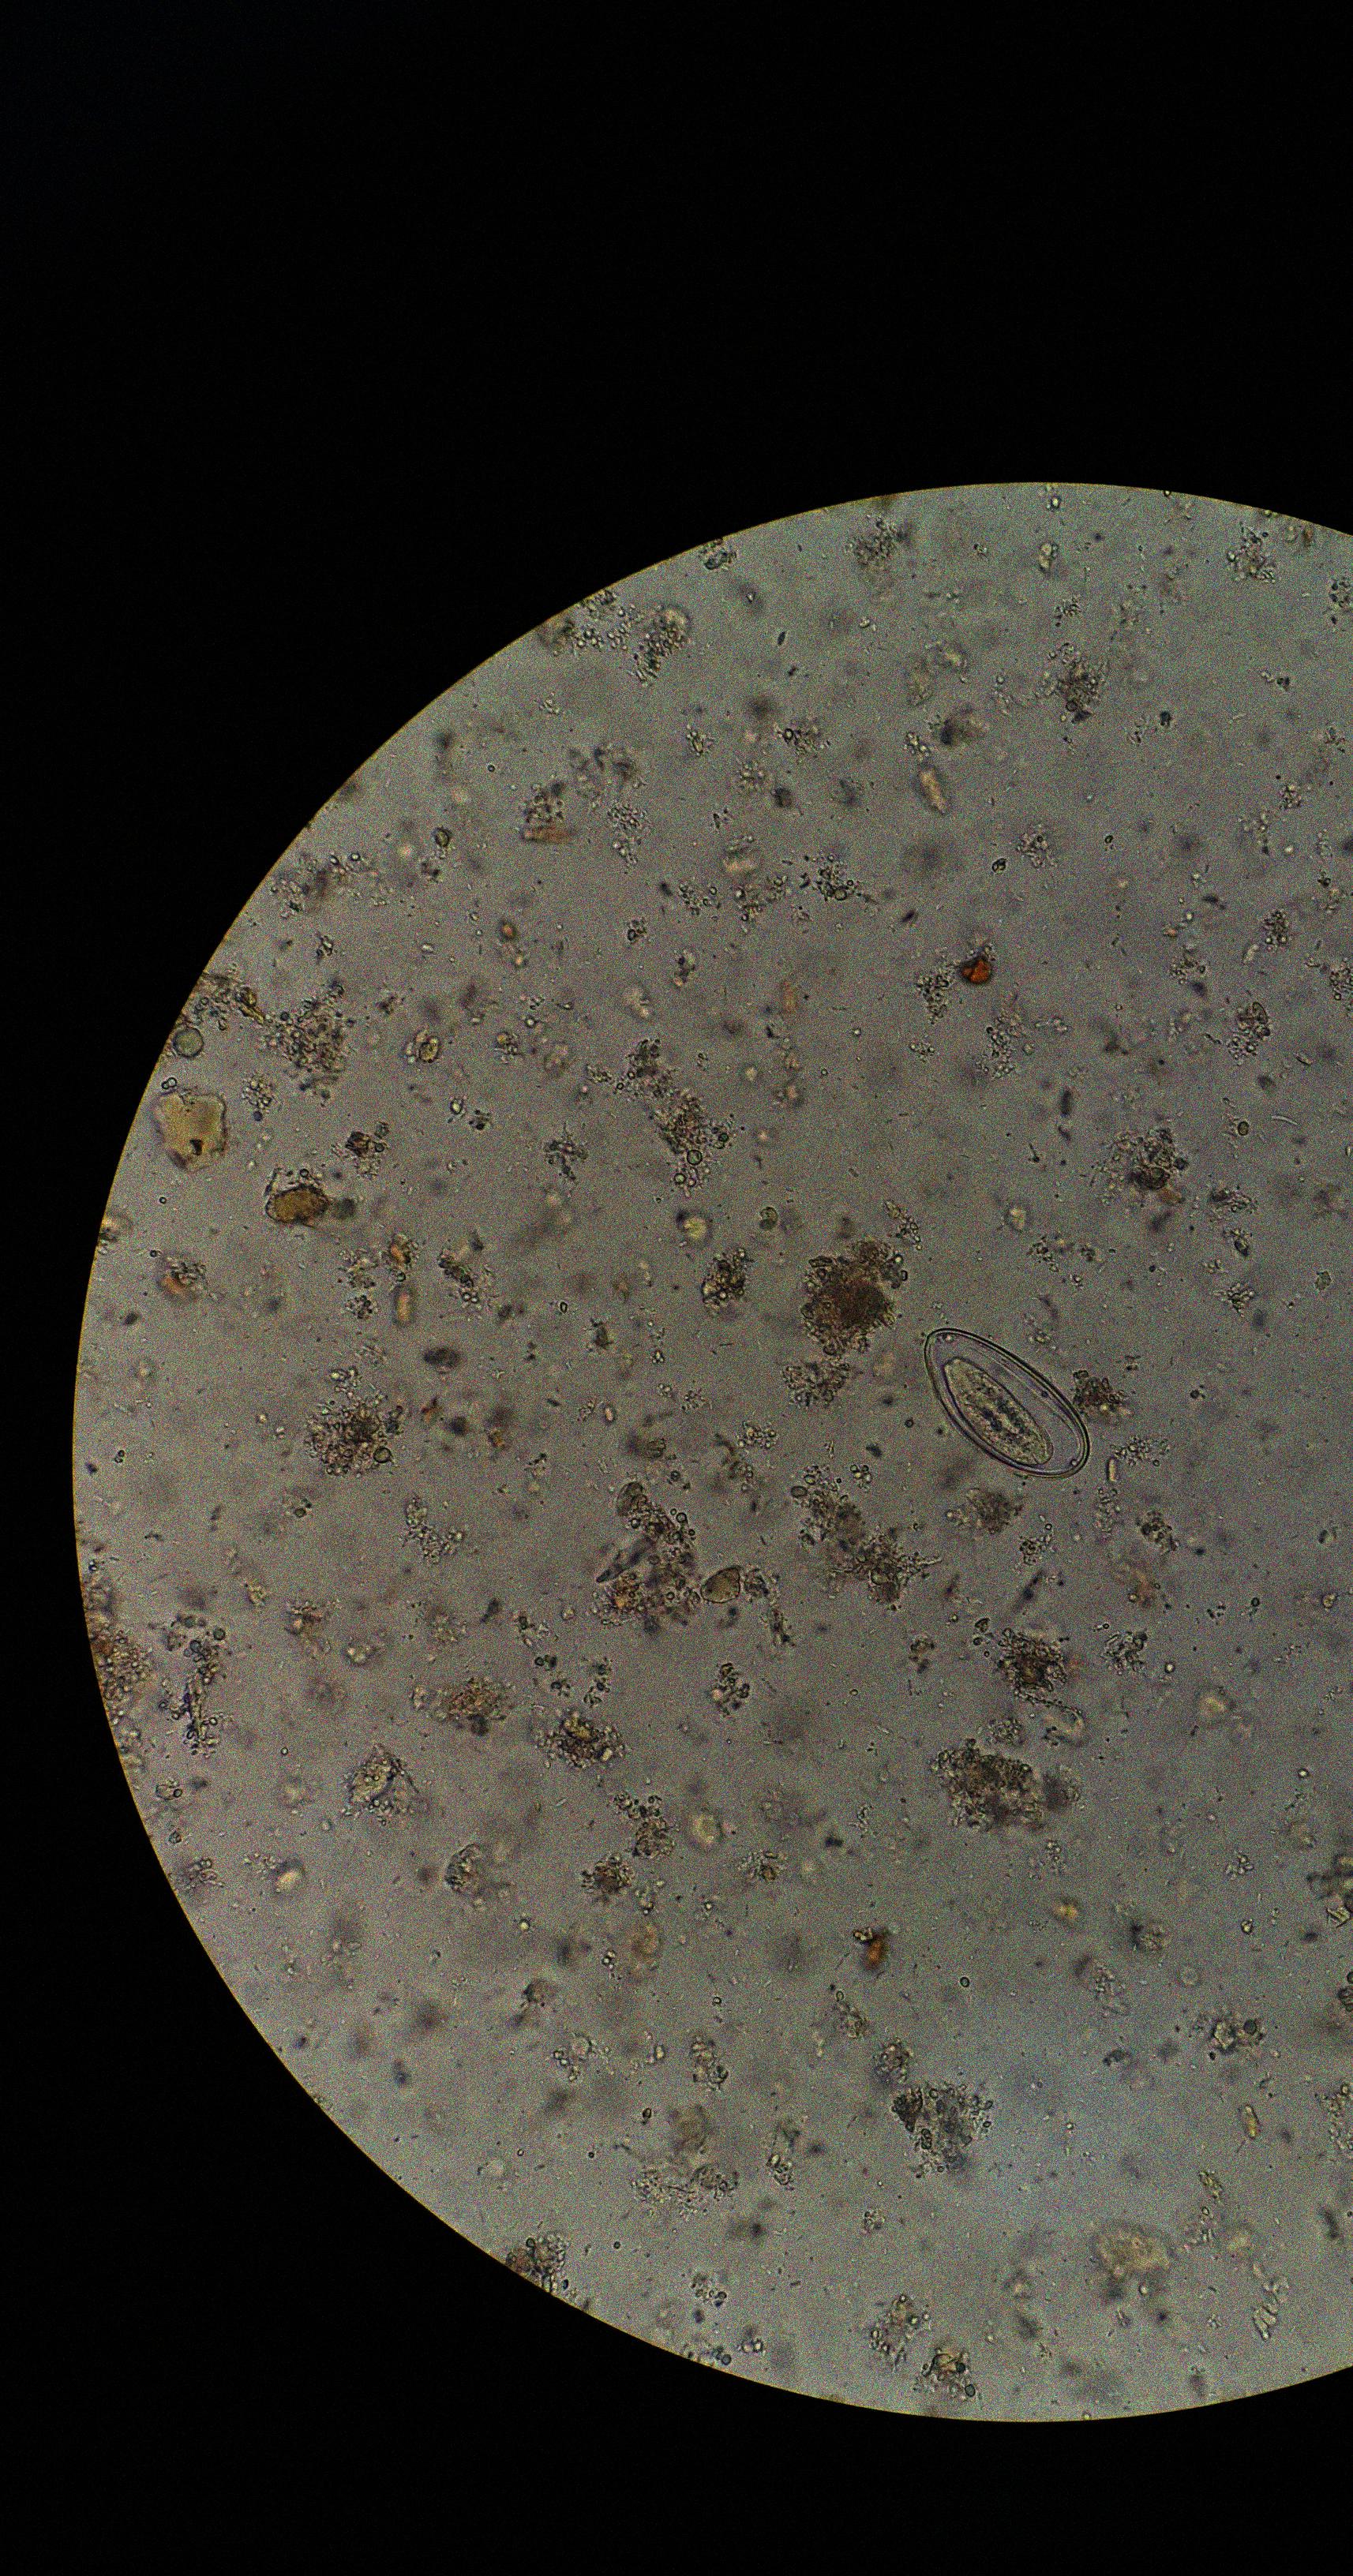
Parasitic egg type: Enterobius vermicularis